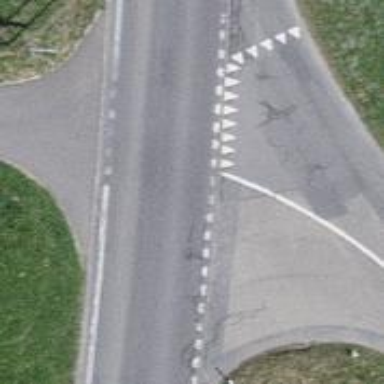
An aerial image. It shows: Road with "give way" sign.